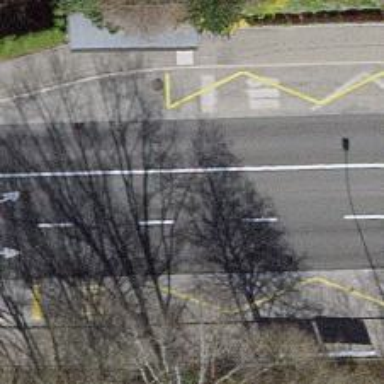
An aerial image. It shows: Bus stop with designated stop position for public transport.